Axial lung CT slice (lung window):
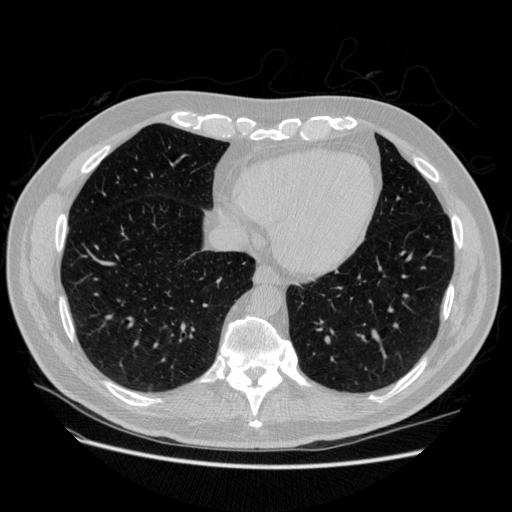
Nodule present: no